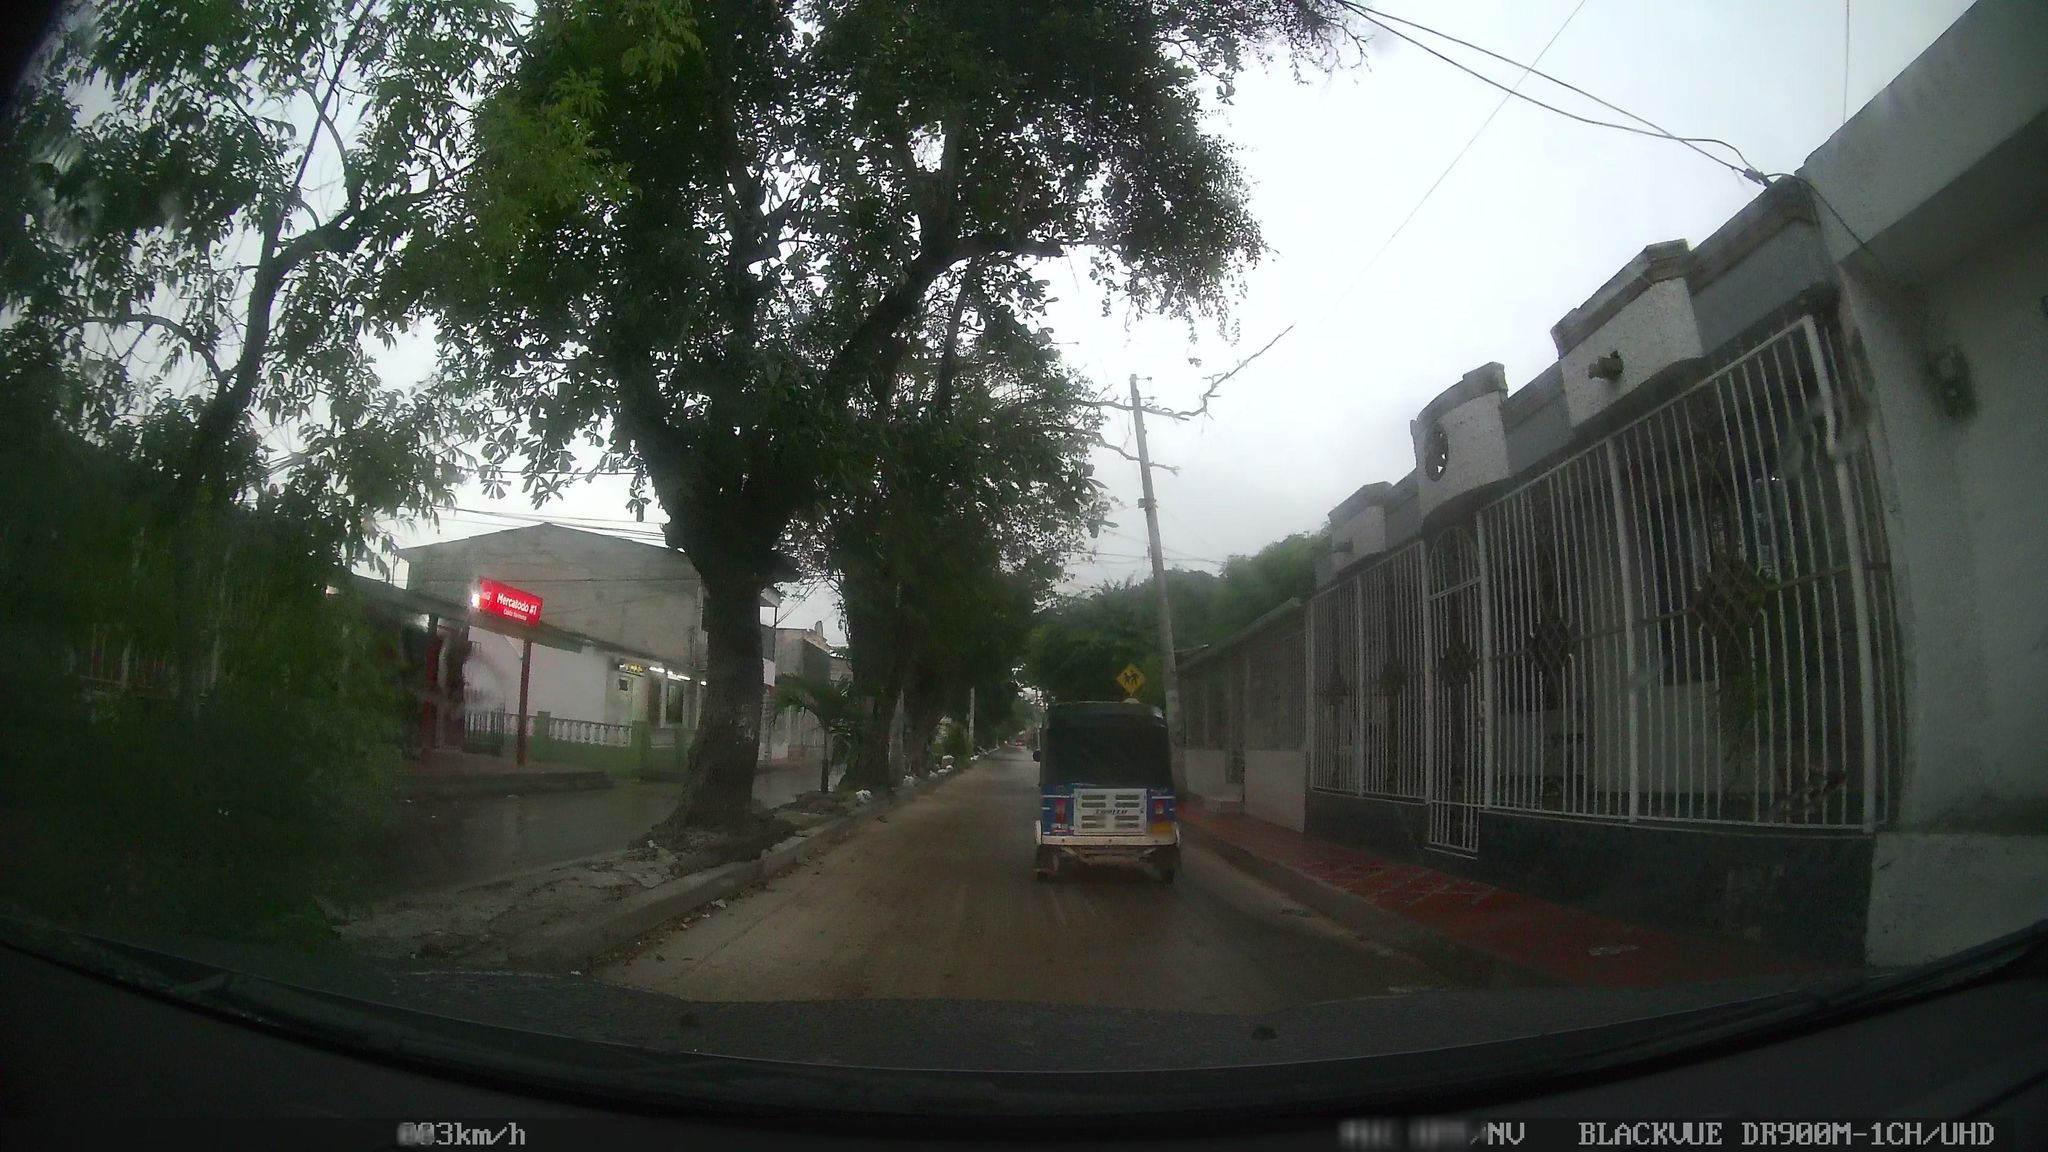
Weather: rainy
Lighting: day
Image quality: good
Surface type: driving surface
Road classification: tertiary
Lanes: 2.0
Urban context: urban centre
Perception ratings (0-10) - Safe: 1.37, Lively: 4.48, Beautiful: 1.97, Boring: 3.6, Depressing: 4.53, Wealthy: 0.48